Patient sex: F
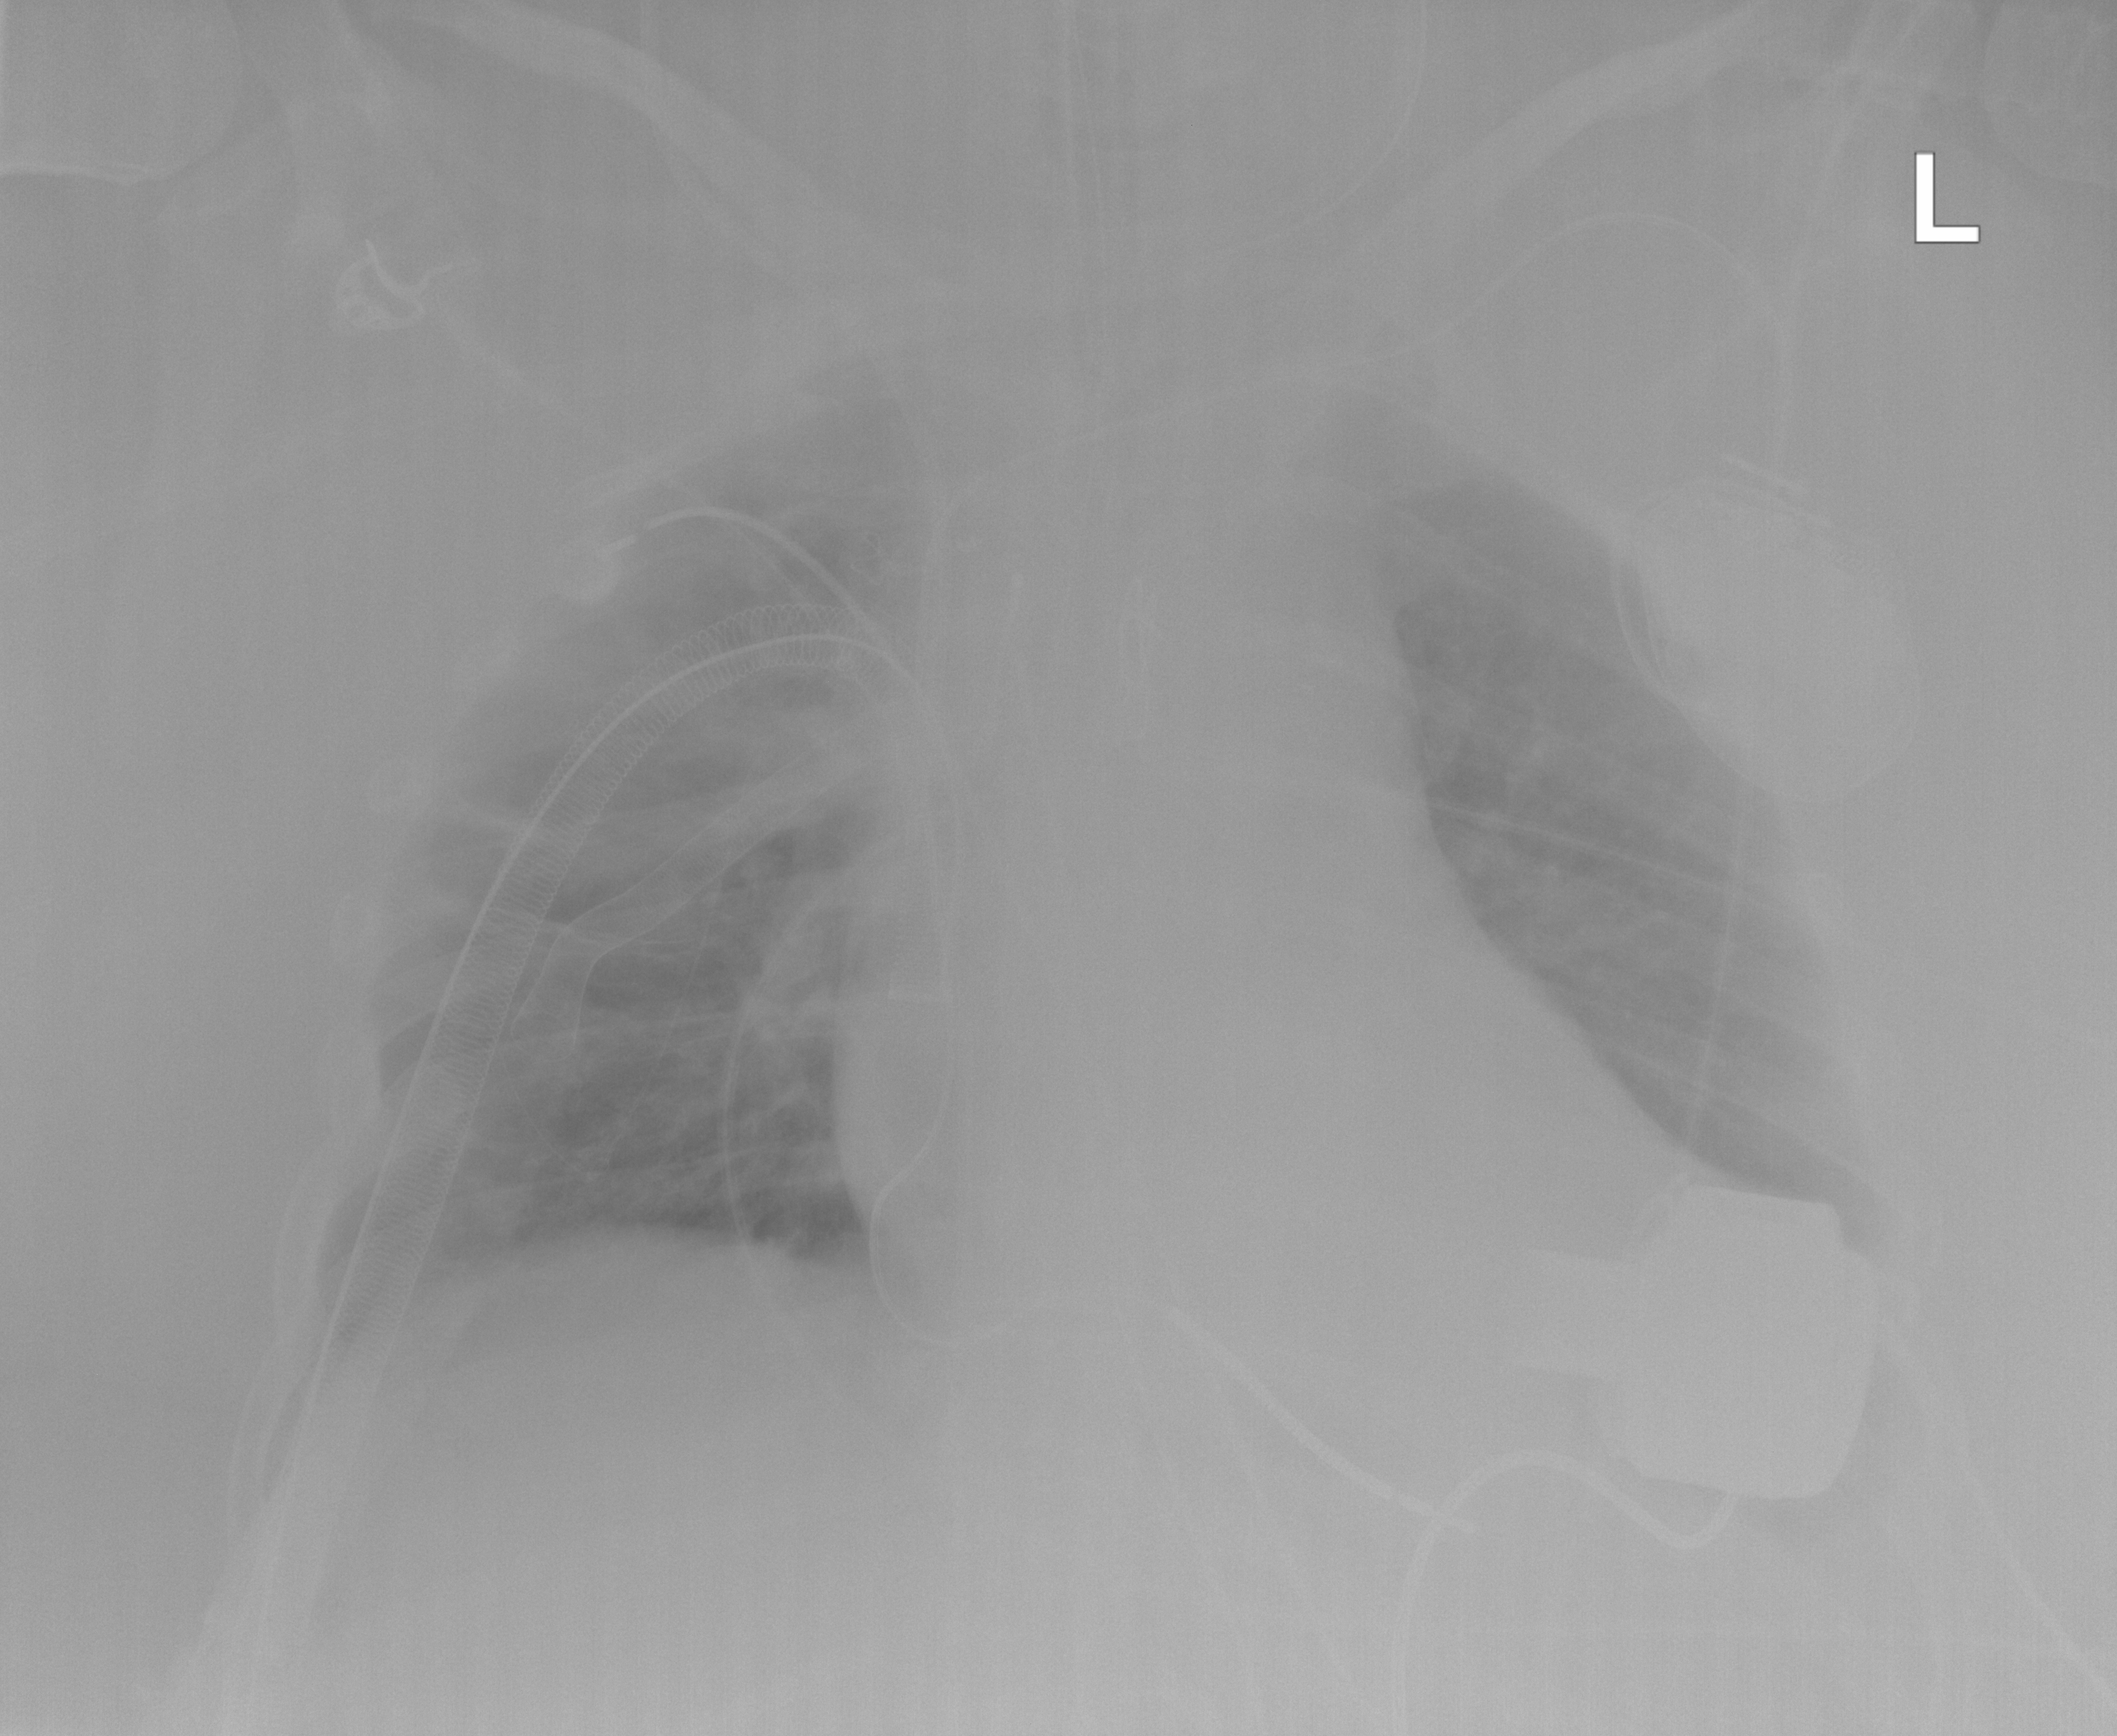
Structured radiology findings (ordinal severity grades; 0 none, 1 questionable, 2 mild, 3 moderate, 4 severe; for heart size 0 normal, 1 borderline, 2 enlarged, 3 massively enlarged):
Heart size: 0
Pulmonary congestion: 0
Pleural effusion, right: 0
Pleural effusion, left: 0
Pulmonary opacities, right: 0
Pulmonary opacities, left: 0
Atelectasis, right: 1
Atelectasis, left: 0